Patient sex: F
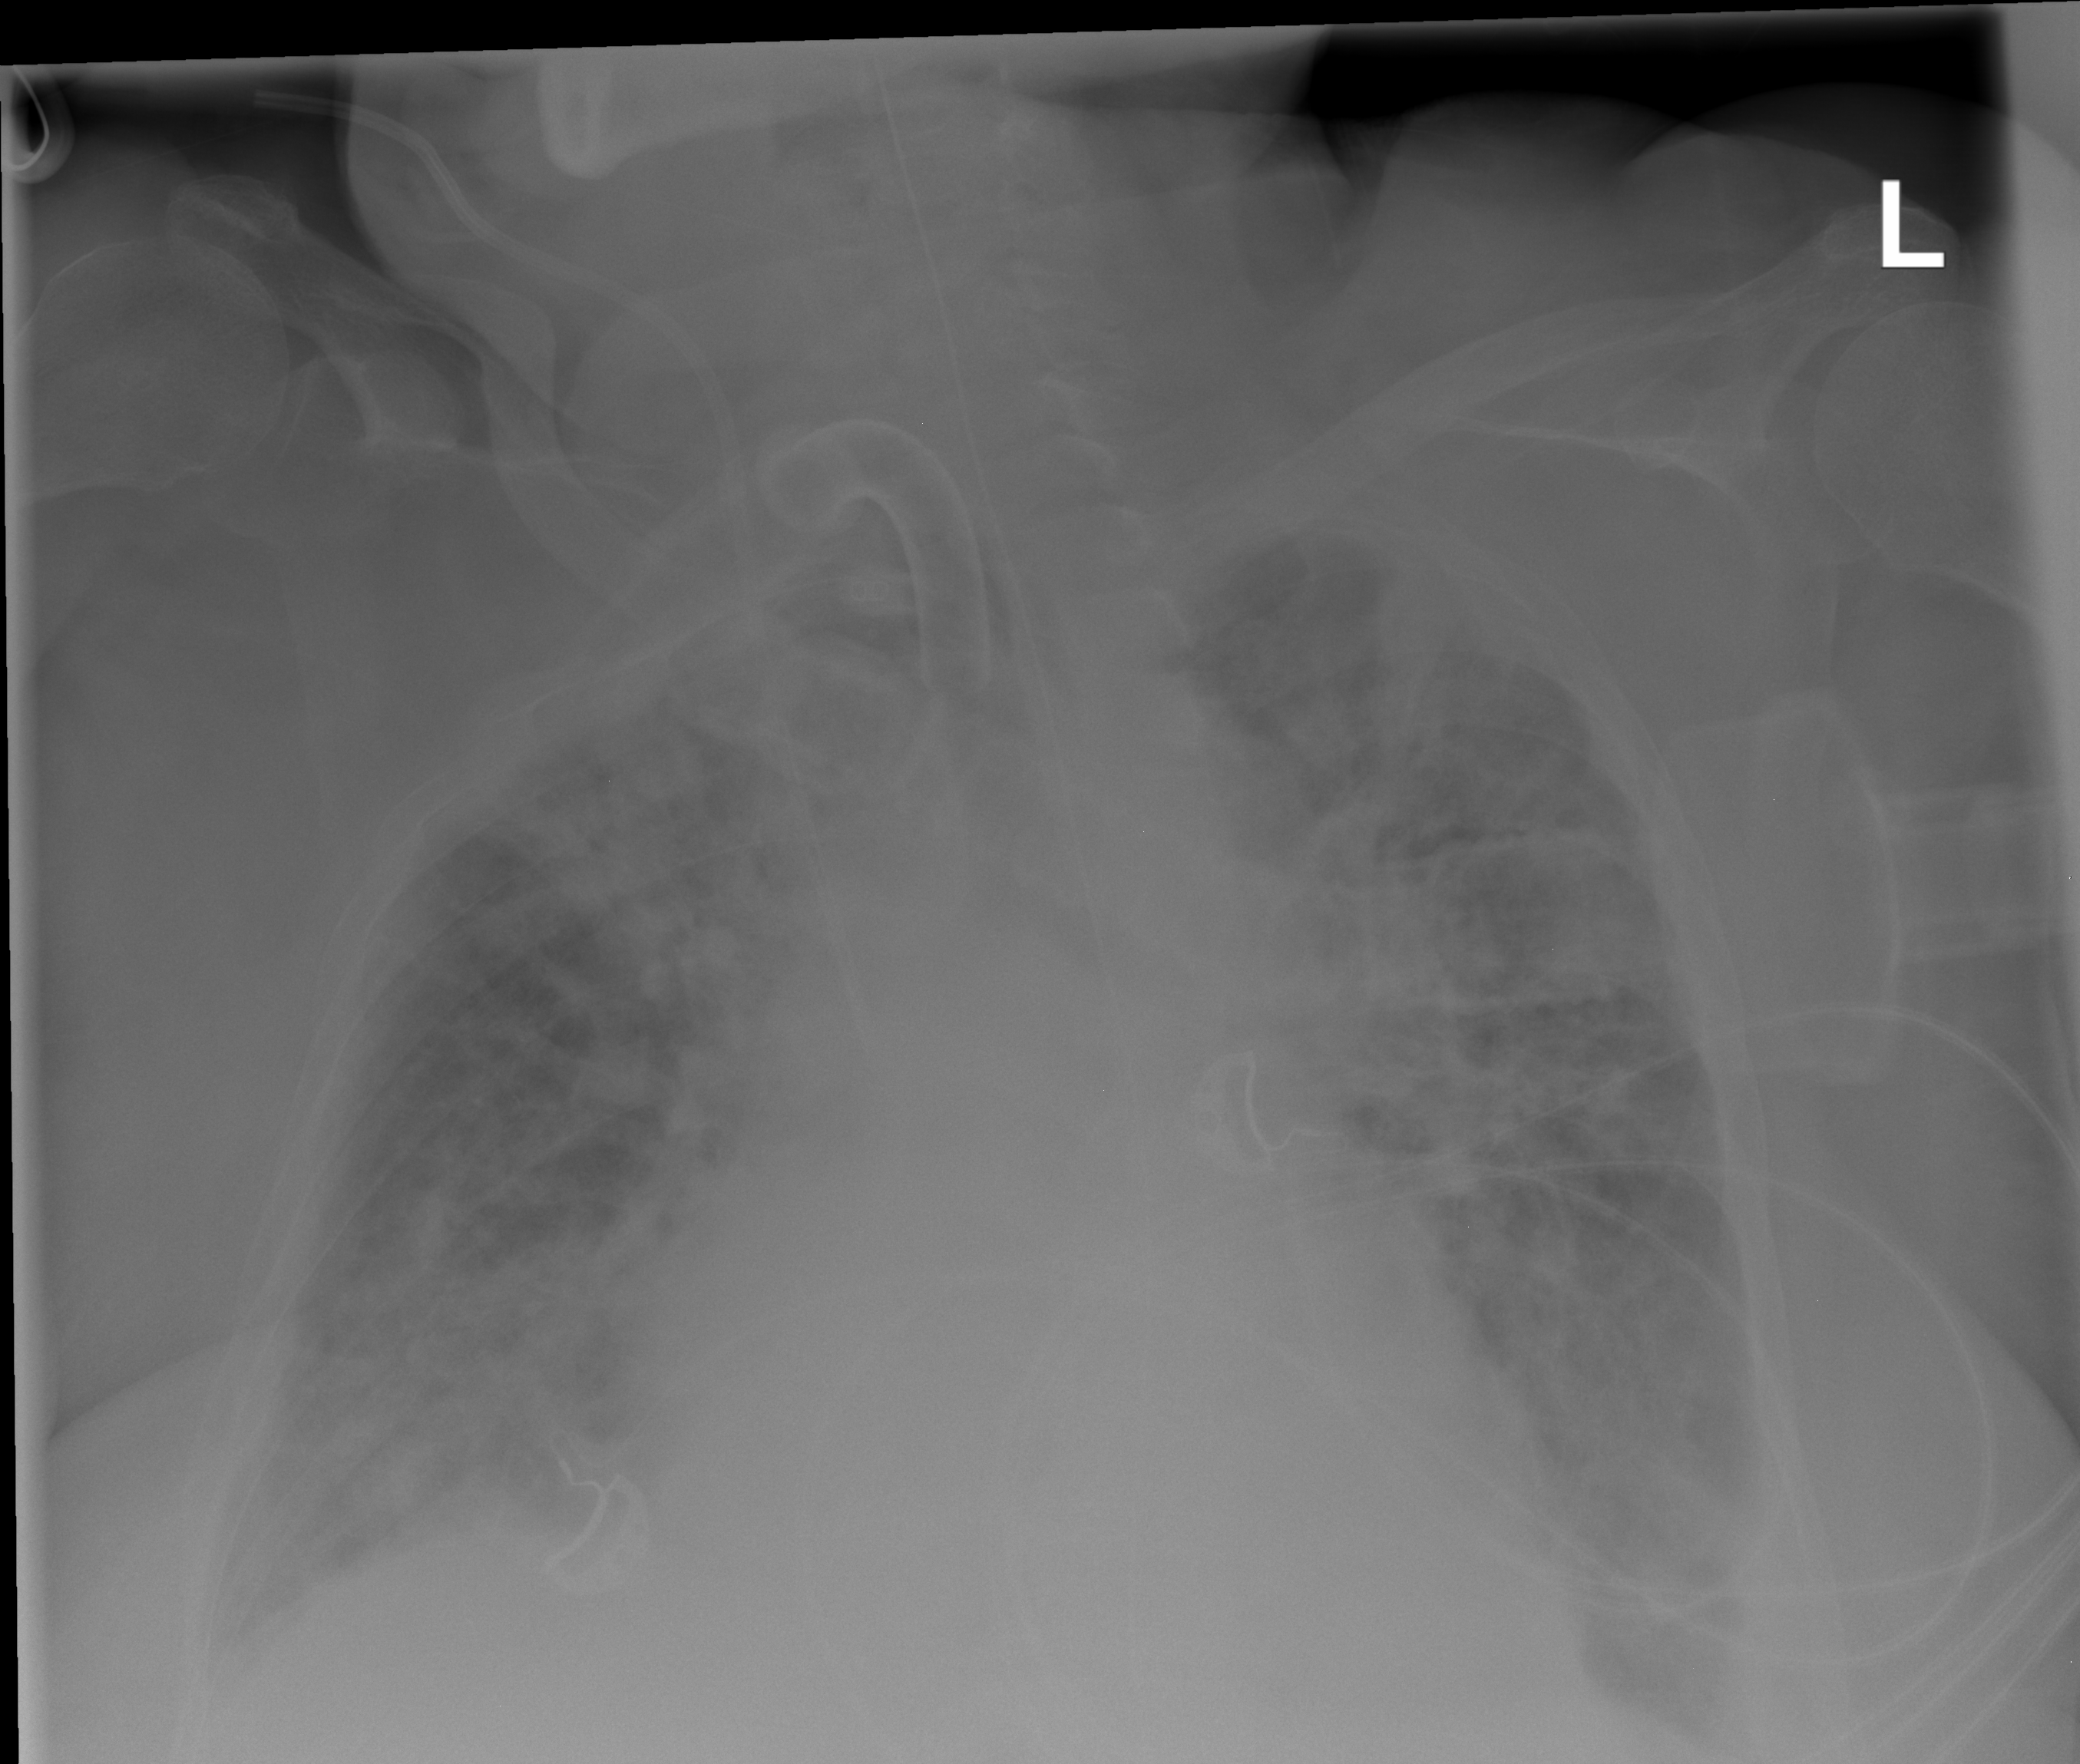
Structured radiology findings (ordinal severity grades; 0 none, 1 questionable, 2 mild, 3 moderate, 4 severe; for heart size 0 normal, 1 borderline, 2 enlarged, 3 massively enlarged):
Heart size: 2
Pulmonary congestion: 2
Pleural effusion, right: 0
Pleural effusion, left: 2
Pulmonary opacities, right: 3
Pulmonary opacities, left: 4
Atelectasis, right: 2
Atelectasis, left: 2